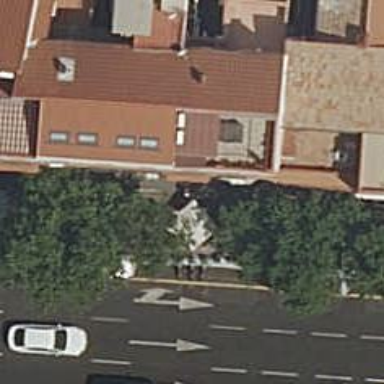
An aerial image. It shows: Bicycle rental service.